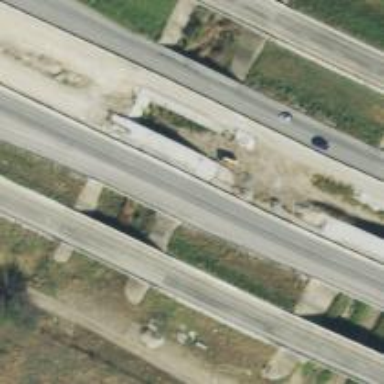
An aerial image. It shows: Bridge on motorway link.